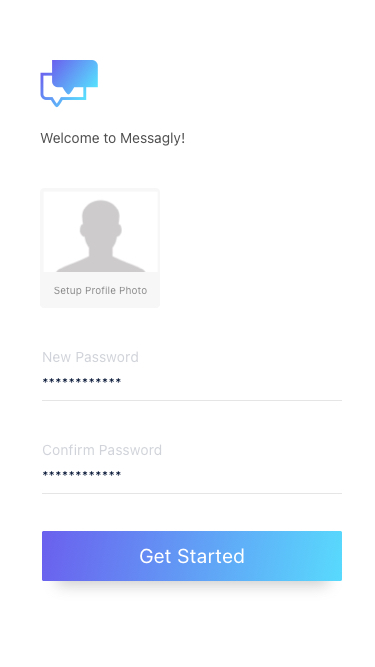
Text in this UI design:
Welcome to Messagly!
Get Started
New Password
************
Confirm Password
************
Setup Profile Photo